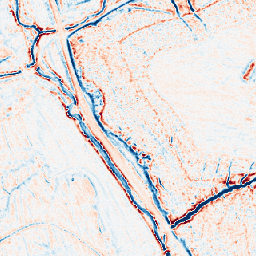
Category: edge_preserving
Decomposition family: bilateral
Decomposition parameters: d: 9
sigma_color: 75
sigma_space: 75
Upsampling method: nearest
Upsampling parameters: scale: 4
Upsampling scale: 4